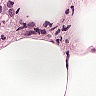
Metastatic tissue present: yes